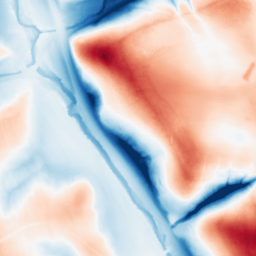
Category: trend_removal
Decomposition family: local_polynomial
Decomposition parameters: window_size: 101
degree: 2
Upsampling method: linear_exact
Upsampling parameters: scale: 2
Upsampling scale: 2